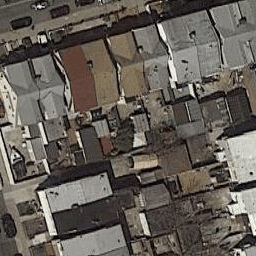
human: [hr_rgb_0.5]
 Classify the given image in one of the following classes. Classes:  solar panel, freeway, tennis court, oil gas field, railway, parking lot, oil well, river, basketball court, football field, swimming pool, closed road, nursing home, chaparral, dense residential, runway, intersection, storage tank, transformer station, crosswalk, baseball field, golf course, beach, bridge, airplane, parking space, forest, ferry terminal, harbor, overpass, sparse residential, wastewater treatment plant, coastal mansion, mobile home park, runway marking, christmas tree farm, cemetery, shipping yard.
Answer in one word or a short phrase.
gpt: dense residential